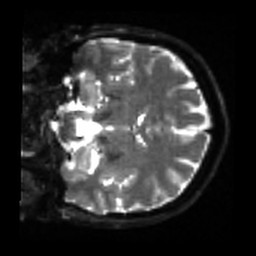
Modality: sbref
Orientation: coronal
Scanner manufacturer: siemens
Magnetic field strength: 3 T
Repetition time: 4 s
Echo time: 0.0594 s